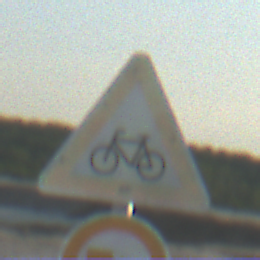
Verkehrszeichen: RadverkehrRechts
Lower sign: UeberholverbotKraftfahrzeuge
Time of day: SunriseSunset
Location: Outdoor (Beach)
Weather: Clear
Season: NotSpecified
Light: Natural